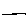
Label: line